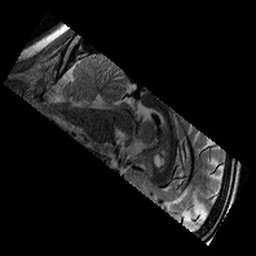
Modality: T2w
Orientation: sagittal
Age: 11
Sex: male
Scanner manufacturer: siemens
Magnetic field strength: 3 T
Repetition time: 9.23 s
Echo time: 0.067 s